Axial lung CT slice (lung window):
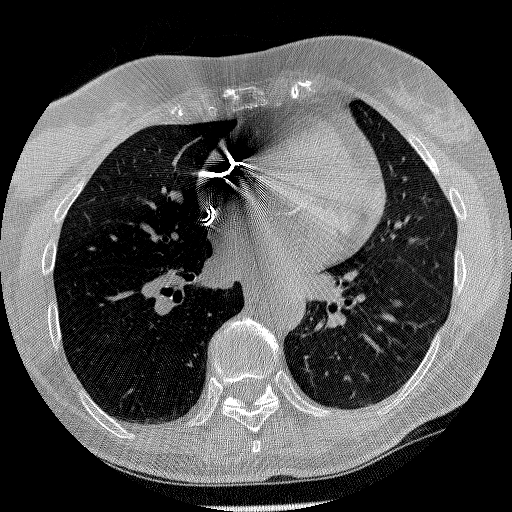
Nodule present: no